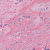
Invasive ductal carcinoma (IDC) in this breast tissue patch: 1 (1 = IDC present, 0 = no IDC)